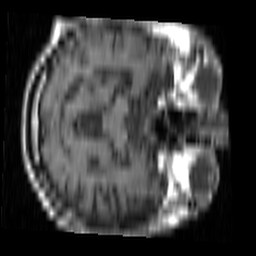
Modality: T1w
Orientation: axial
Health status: ill
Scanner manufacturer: siemens
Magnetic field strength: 1.5 T
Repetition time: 0.4 s
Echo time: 0.014 s